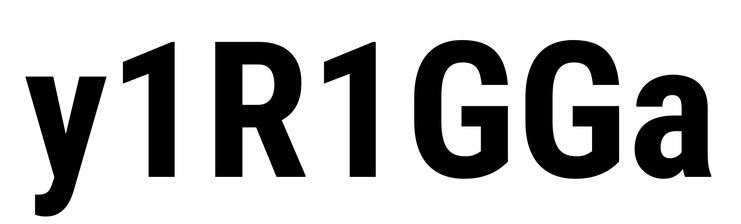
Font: Roboto_Condensed_Bold